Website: apple
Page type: customer-info-address
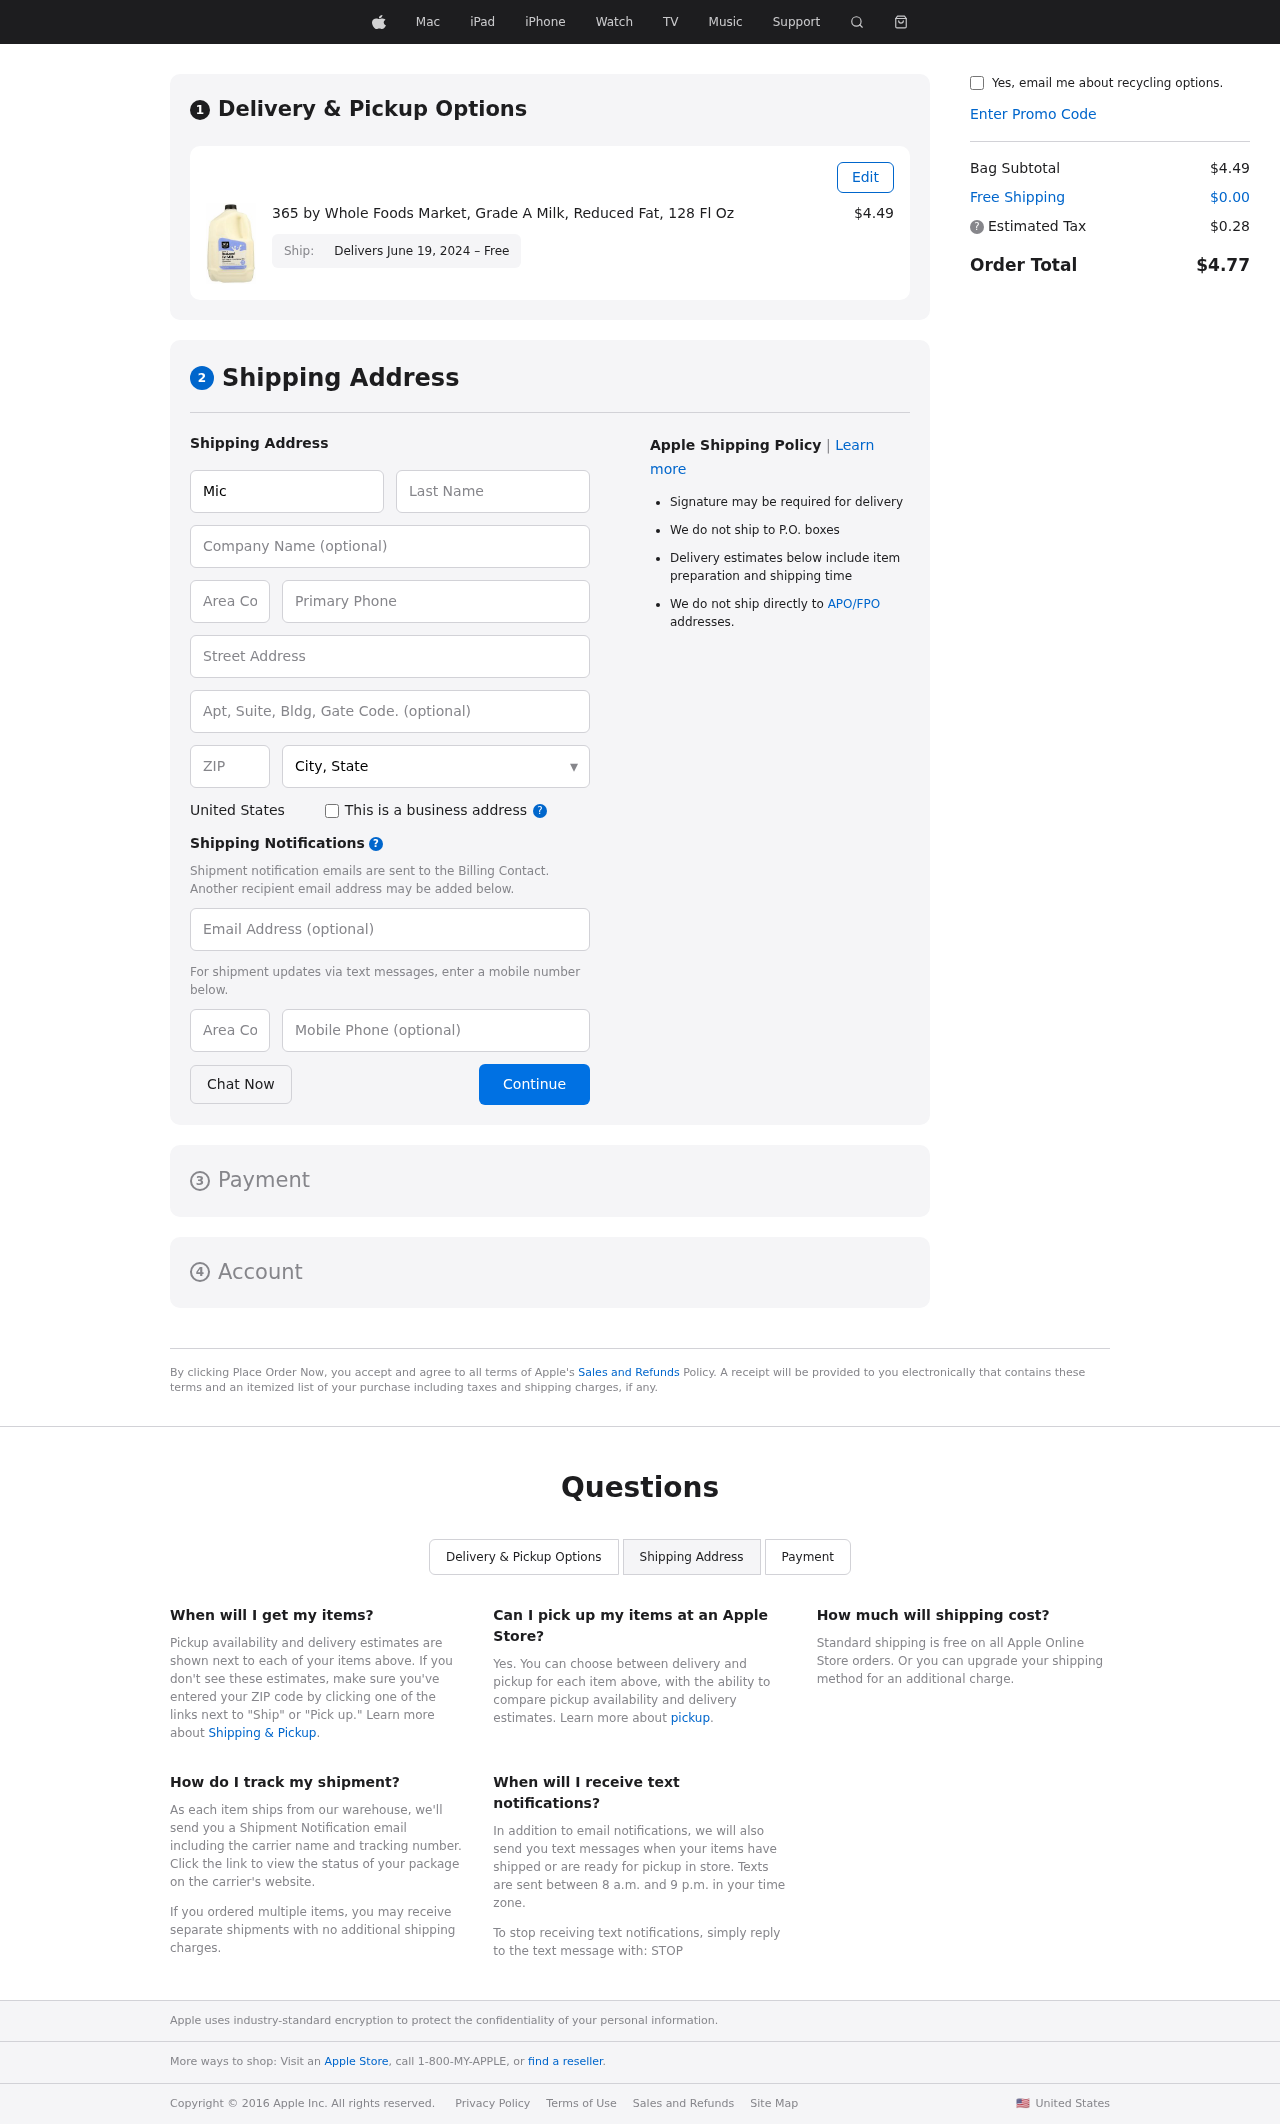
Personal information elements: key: PII_CITY_STATE
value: Jefferyside, VA
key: PII_COMPANY
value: Williams LLC
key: PII_COUNTRY
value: United States
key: PII_EMAIL
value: mstout@yahoo.com
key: PII_FIRSTNAME
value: Michael
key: PII_LASTNAME
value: Stout
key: PII_PHONE
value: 2722696497
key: PII_PHONE_AREA
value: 272
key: PII_POSTCODE
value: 47622
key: PII_STREET
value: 1678 Lopez Stravenue
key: PII_STREET2
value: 05179 Mccormick Summit Suite 601
Product elements: key: PRODUCT1_NAME
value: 365 by Whole Foods Market, Grade A Milk, Reduced Fat, 128 Fl Oz
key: PRODUCT1_PRICE
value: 4.49
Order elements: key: ORDER_DELIVERY_DATE
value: Delivers June 19, 2024 – Free
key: ORDER_SUBTOTAL
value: $4.49
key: ORDER_SHIPPING_COST
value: $0.00
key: ORDER_TAX
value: $0.28
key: ORDER_TOTAL
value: $4.77